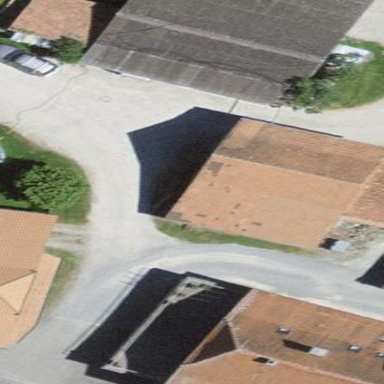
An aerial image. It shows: Barn.